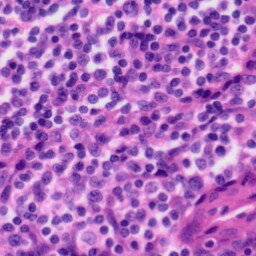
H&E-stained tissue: Tonsil